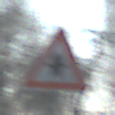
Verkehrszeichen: Vorfahrt
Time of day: MorningAfternoon
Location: Outdoor (Suburban)
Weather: PartlyCloudy
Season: NotSpecified
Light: Natural